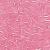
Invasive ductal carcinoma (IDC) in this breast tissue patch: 0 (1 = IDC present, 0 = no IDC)